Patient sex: M
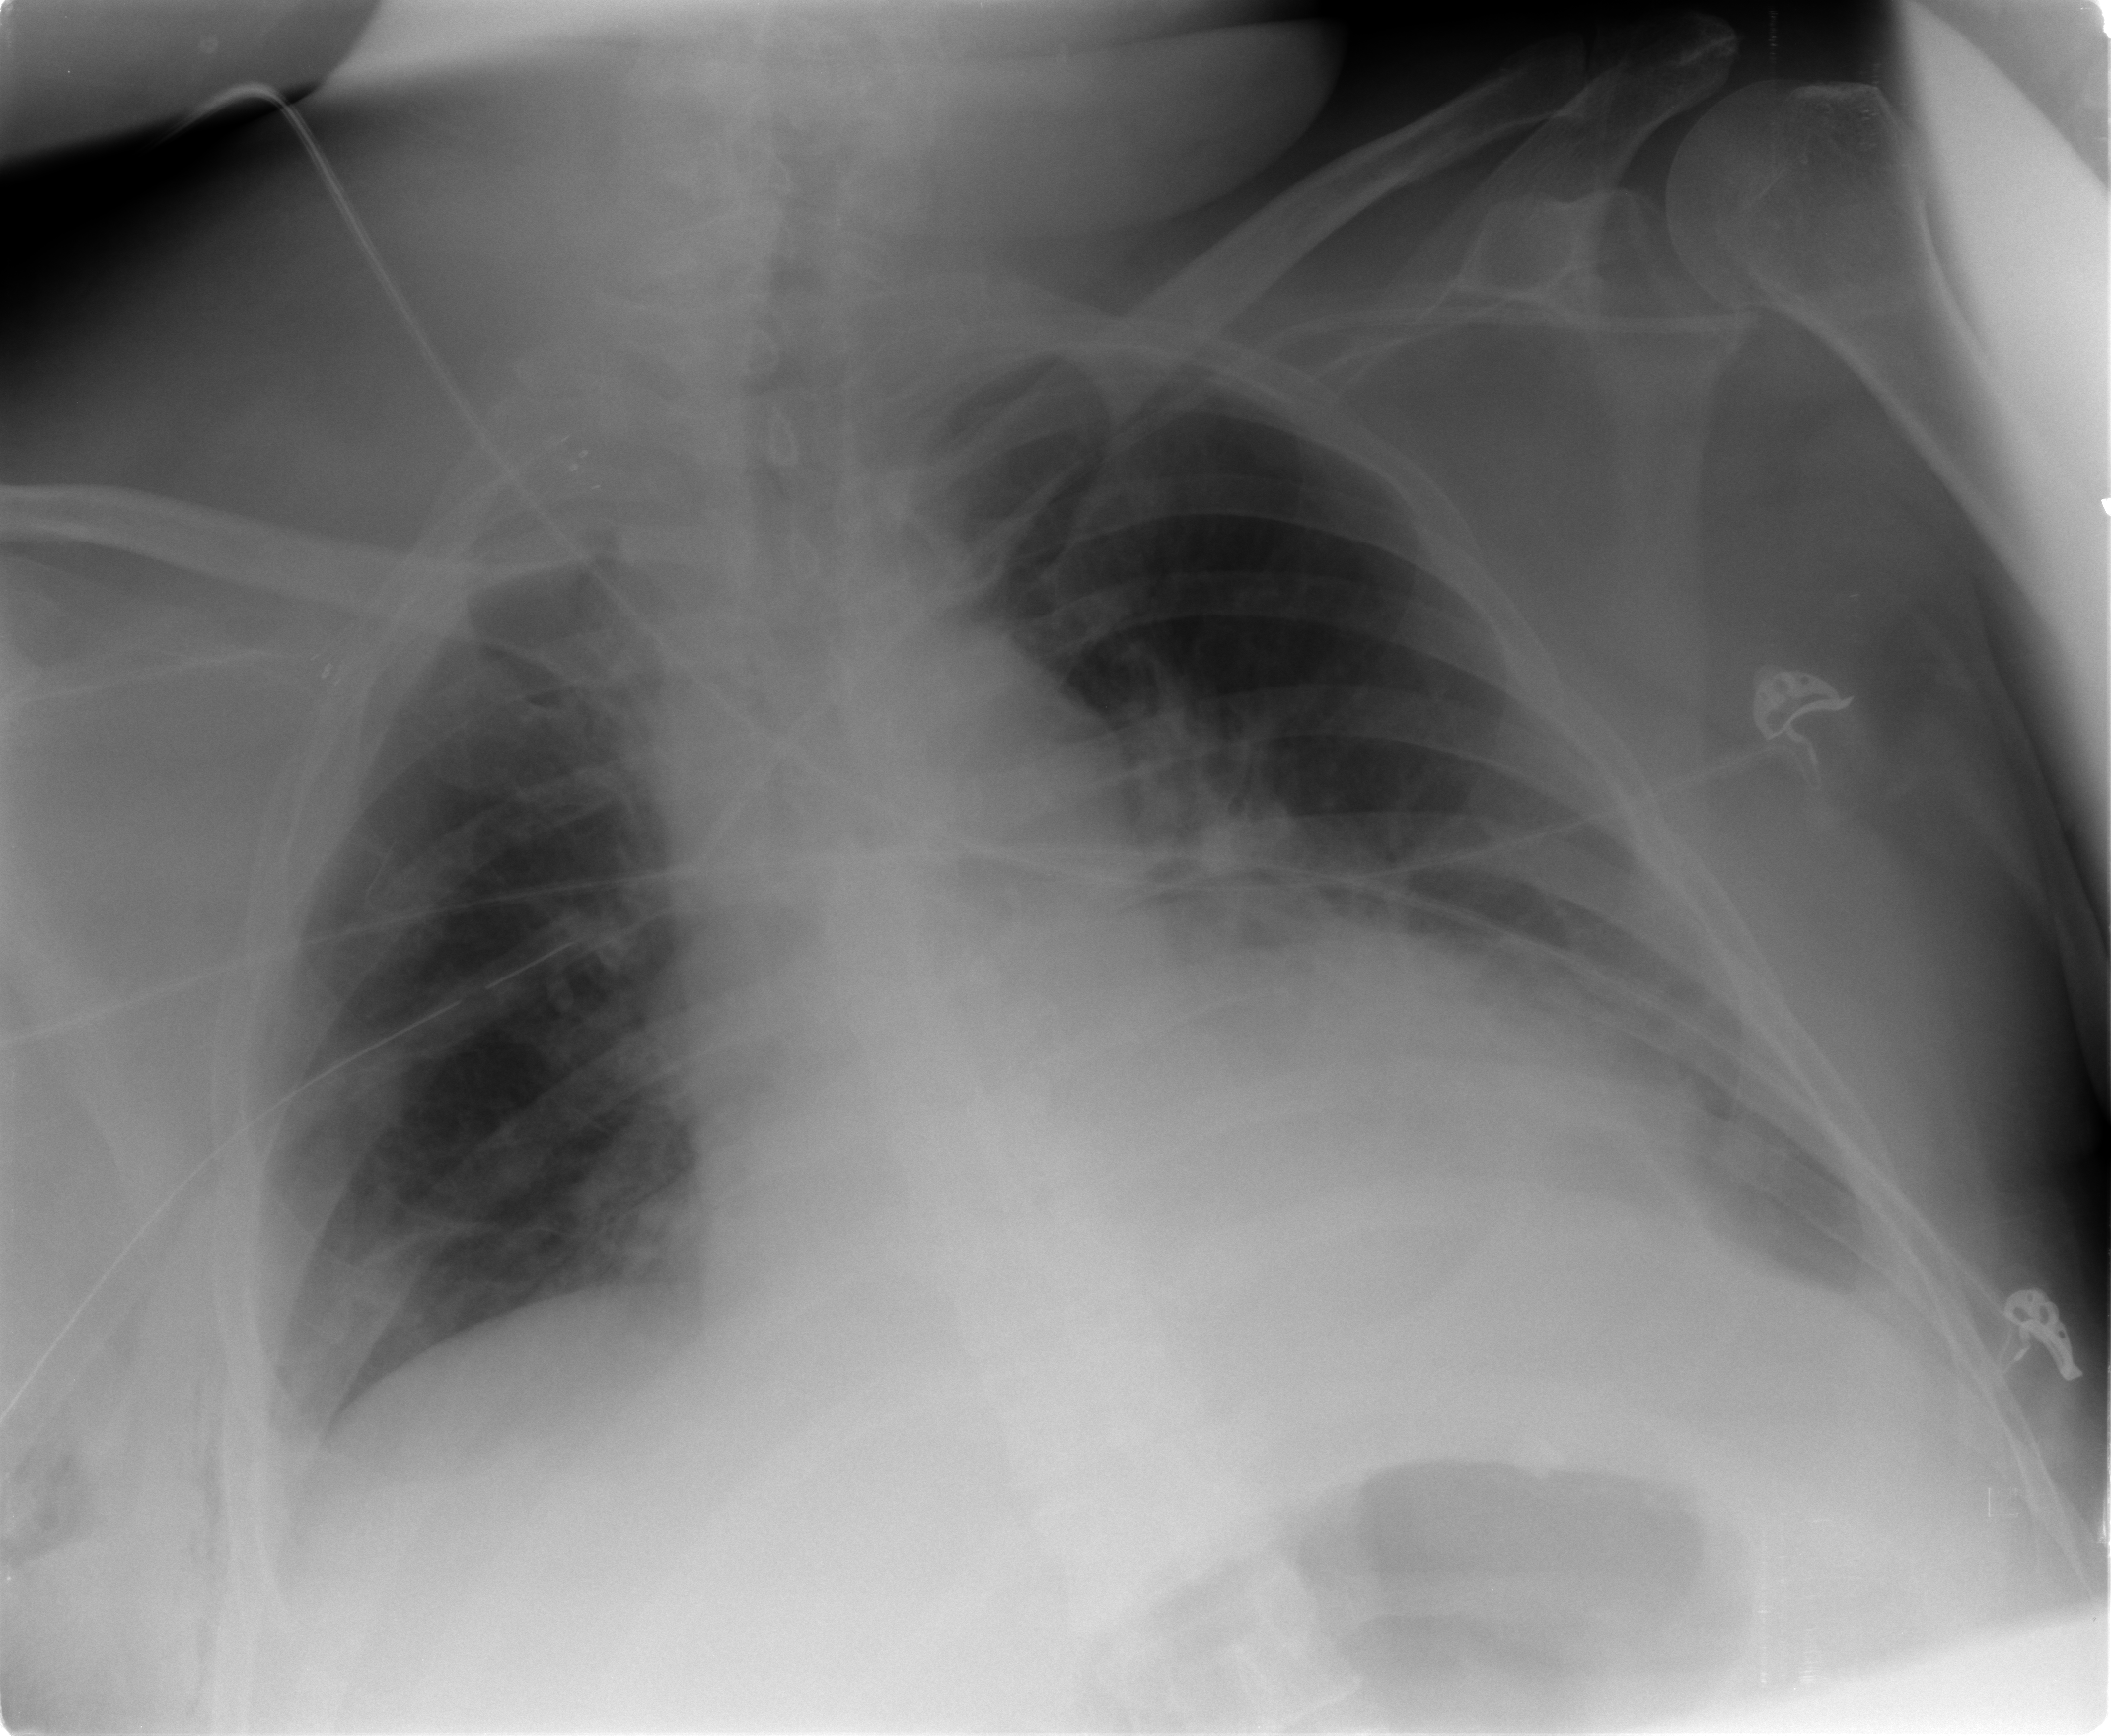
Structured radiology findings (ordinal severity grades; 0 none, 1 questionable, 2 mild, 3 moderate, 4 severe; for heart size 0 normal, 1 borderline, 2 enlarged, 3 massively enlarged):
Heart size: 2
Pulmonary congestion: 0
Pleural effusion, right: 2
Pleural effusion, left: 0
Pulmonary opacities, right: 0
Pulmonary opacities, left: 0
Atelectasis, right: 0
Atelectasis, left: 3